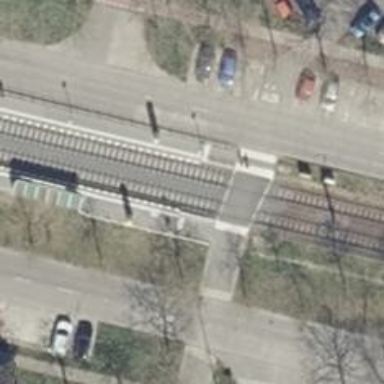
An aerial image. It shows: Footway located on traffic island.